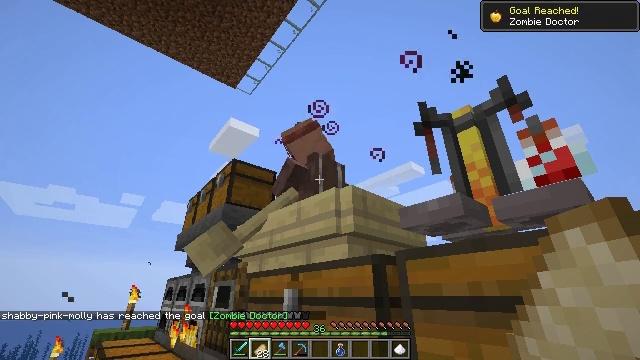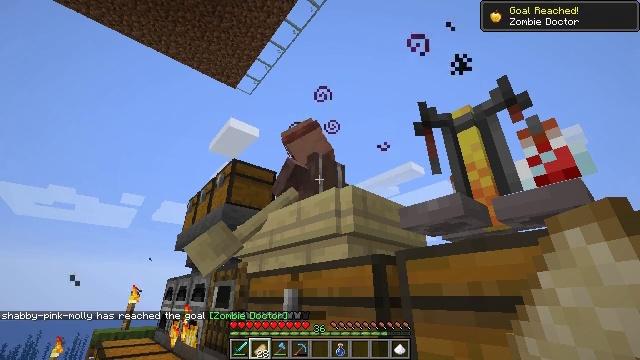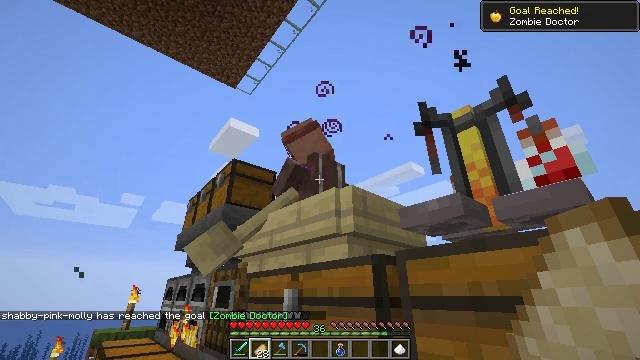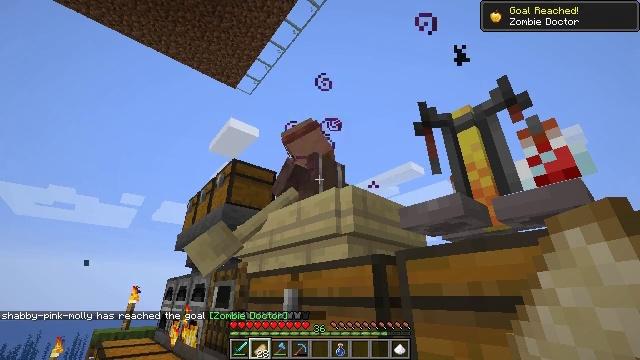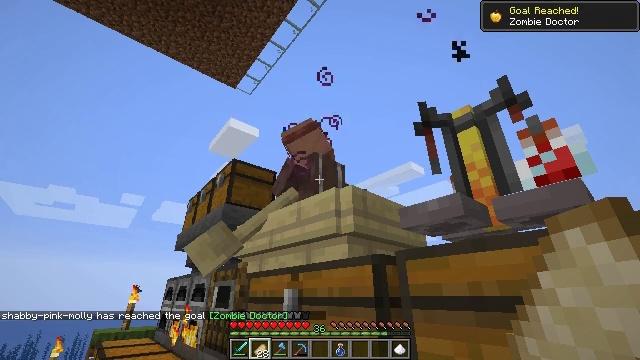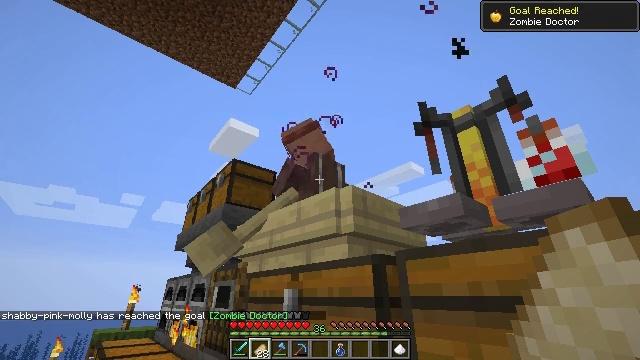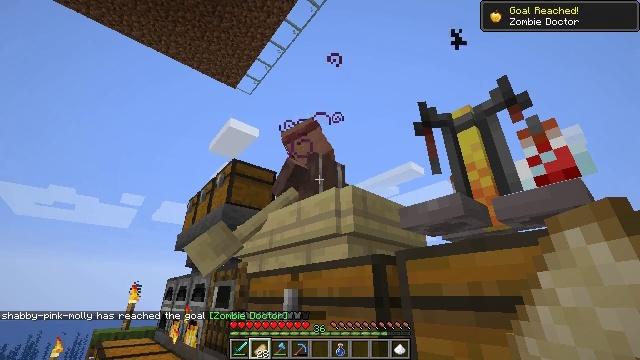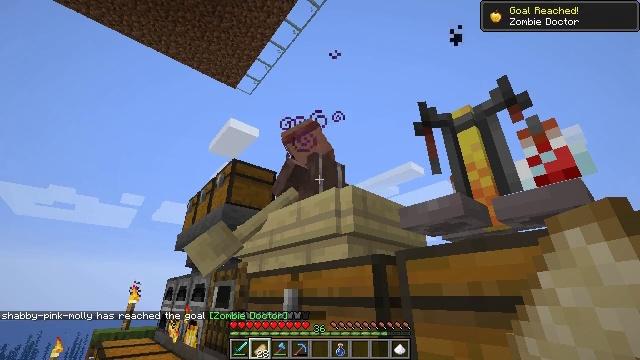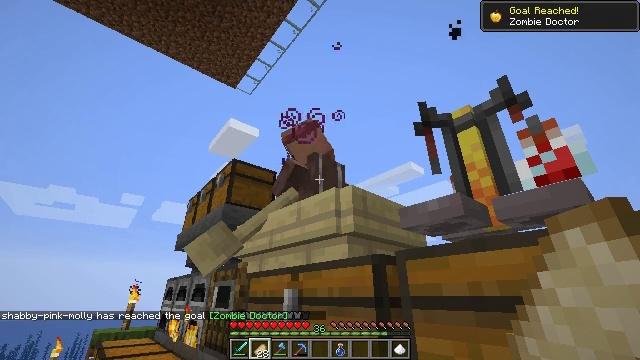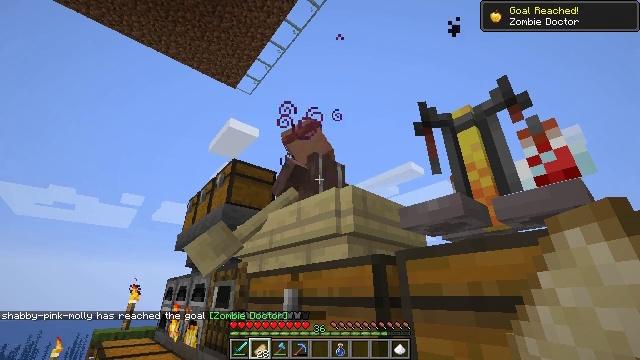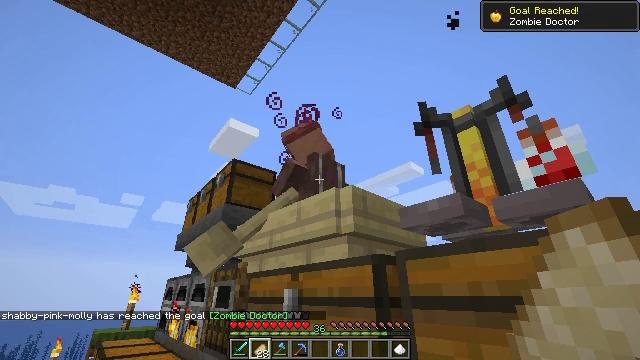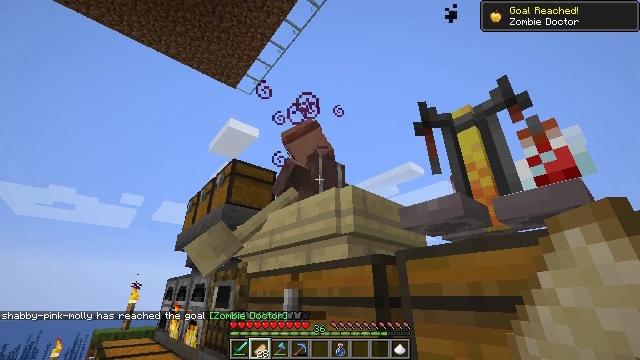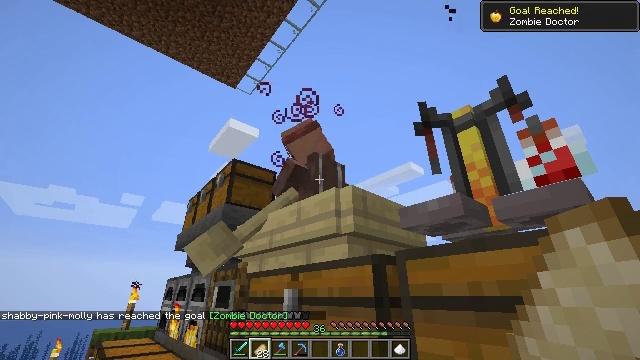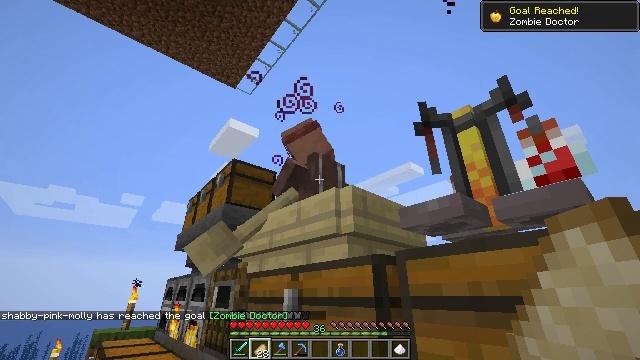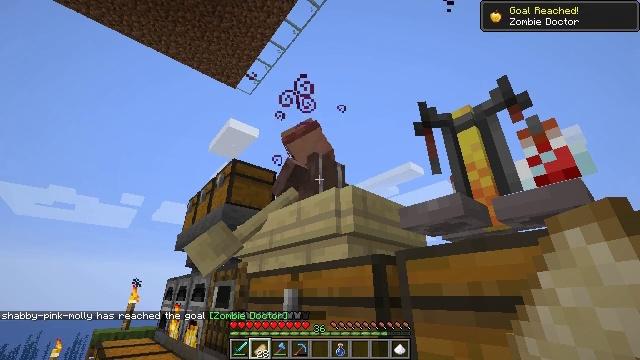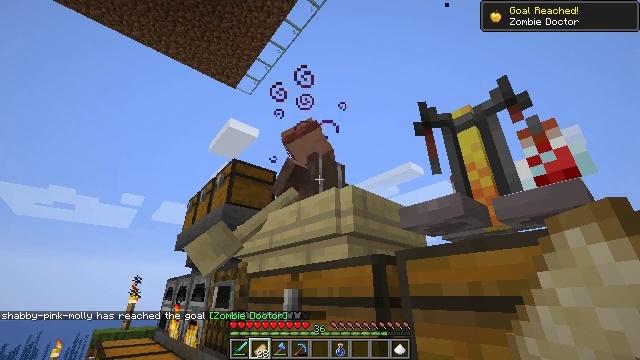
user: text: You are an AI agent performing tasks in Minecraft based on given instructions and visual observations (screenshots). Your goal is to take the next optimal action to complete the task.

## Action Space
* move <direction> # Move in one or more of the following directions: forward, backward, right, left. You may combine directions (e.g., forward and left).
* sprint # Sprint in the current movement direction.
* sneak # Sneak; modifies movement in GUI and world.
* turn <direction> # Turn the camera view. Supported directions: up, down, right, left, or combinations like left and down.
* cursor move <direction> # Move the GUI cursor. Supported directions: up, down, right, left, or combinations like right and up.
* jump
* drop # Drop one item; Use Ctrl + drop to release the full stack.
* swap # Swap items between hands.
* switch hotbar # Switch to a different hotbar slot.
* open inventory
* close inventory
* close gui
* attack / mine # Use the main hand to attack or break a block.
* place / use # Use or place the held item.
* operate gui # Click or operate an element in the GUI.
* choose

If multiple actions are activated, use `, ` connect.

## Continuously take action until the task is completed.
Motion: motion action
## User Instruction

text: Open your crafting grid to make a fermented spider eye.
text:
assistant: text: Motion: no_op
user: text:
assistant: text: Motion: no_op
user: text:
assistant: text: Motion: no_op
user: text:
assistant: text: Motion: no_op
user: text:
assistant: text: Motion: no_op
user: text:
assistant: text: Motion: no_op
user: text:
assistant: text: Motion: no_op
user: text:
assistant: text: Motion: no_op
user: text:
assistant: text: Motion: no_op
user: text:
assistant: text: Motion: no_op
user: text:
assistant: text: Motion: no_op
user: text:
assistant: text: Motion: no_op
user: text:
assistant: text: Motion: no_op
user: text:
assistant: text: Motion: no_op
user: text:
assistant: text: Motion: no_op
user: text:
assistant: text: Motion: no_op
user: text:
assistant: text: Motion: no_op
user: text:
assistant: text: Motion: no_op
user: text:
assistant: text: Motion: no_op
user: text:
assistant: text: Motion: no_op
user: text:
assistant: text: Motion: no_op
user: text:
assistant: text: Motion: no_op
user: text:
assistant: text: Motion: no_op
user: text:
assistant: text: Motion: no_op
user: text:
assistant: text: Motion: no_op
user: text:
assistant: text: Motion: no_op
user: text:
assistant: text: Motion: no_op
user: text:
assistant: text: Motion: no_op
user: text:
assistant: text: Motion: no_op
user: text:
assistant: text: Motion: no_op